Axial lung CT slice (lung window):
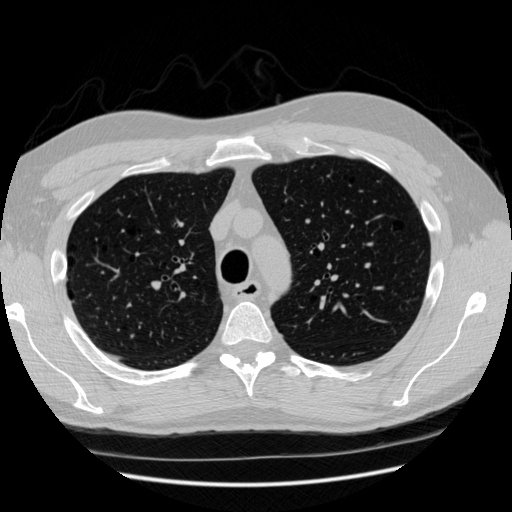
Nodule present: no